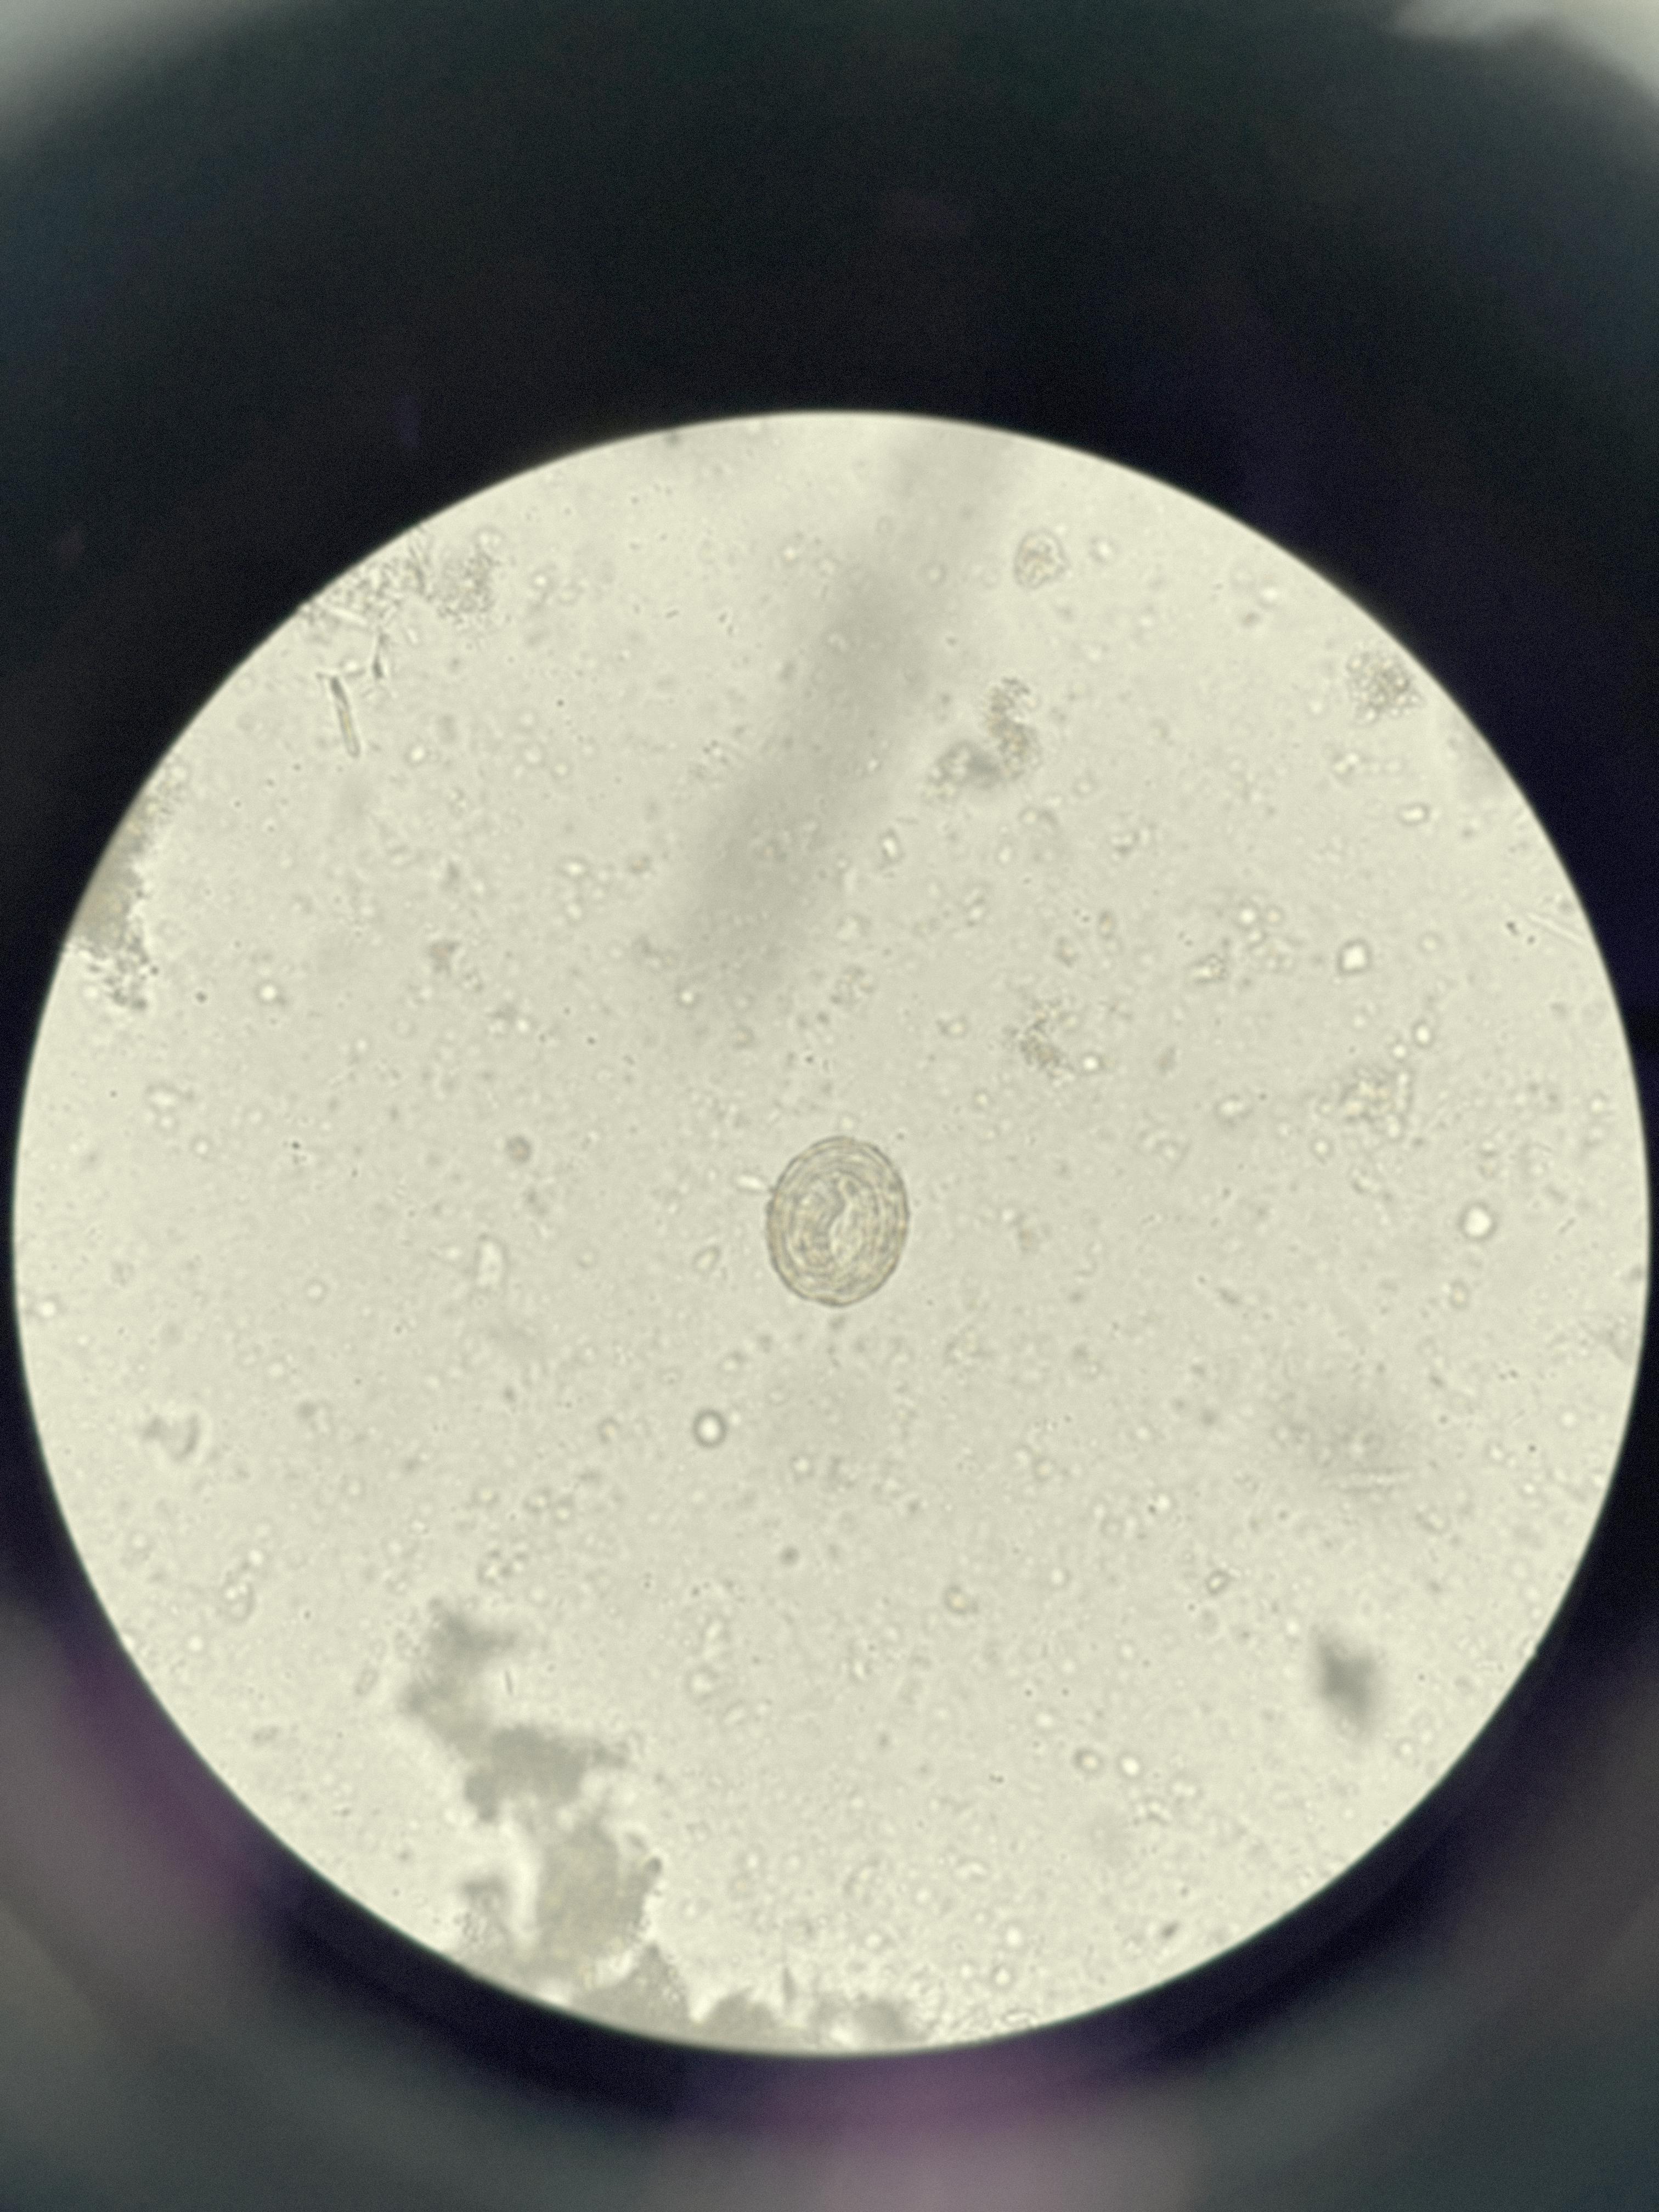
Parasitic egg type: Ascaris lumbricoides